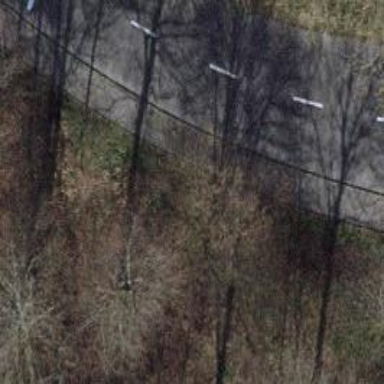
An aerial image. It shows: Asphalt sidewalk along the footway.